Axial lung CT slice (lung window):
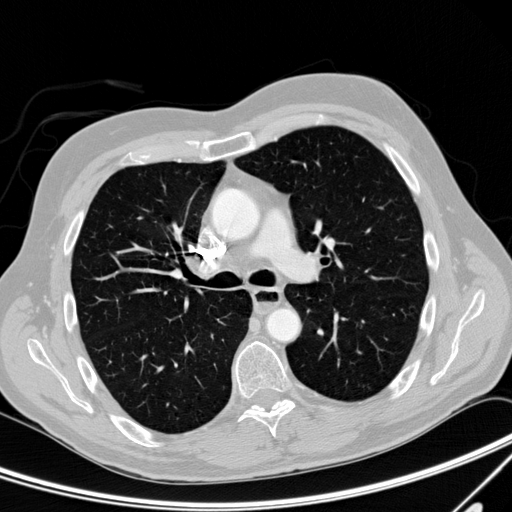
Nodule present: no